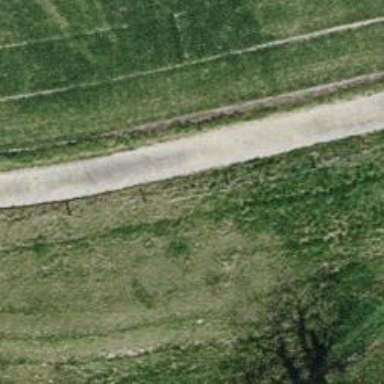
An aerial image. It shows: Well-maintained track road with grade 1 tracktype.